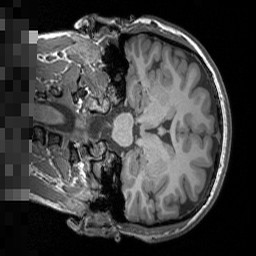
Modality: T1w
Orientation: coronal
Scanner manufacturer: siemens
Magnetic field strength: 3 T
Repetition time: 1.5 s
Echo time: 0.00291 s